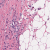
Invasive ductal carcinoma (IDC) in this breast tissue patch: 1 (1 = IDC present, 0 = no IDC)